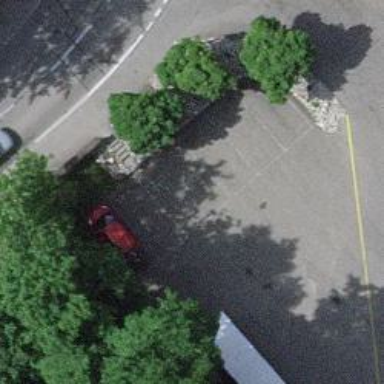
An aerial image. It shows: Parking area with surface.